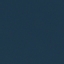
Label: SeaLake